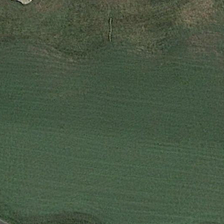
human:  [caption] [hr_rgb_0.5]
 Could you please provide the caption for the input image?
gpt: it is a piece of green meadow .

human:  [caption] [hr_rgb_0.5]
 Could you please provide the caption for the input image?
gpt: the meadow is green ,smooth and endless .

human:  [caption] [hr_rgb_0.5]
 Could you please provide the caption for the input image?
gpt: it is a piece of green meadow .

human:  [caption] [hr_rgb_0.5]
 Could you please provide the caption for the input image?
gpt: a green line is in the middle of the meadow .

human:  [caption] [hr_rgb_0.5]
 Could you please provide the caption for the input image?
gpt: the meadow is green ,smooth and endless .